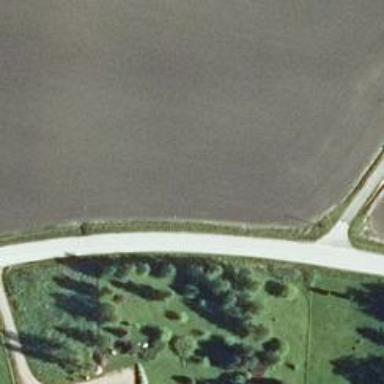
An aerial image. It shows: Asphalt road classified as tertiary.